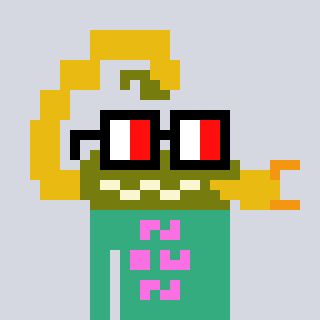
a pixel art character with square glasses with black frames and red eyes, a scorpion-shaped head and a teal-colored body on a cool background